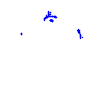
Particle: pion